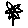
Label: flower